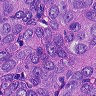
Metastatic tissue present: yes